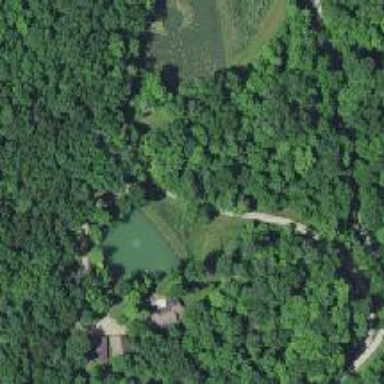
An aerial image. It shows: Driveway.